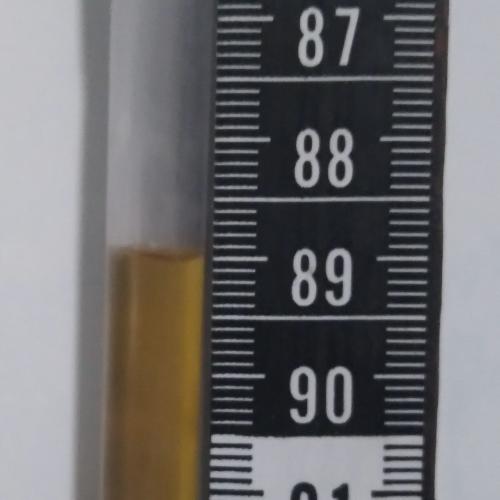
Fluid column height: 89.0 cm